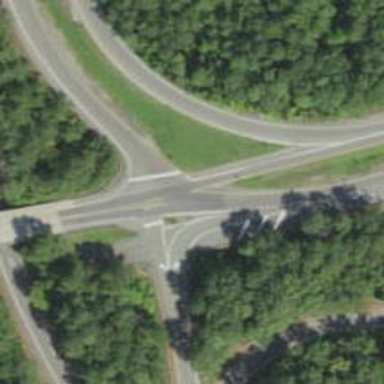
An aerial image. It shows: Stop road.